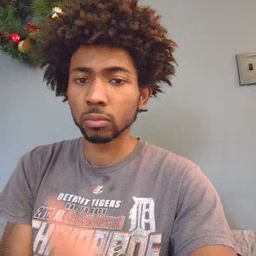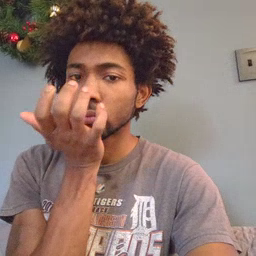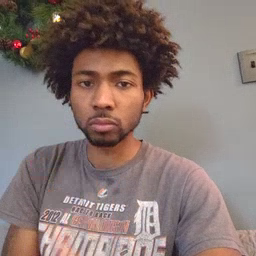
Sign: grass